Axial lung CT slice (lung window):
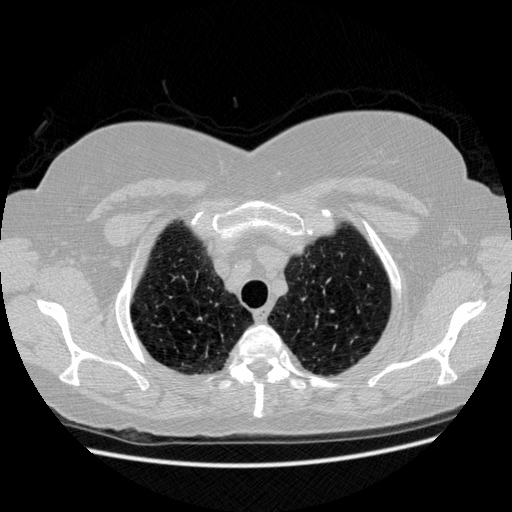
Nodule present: no